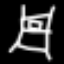
Label: bed